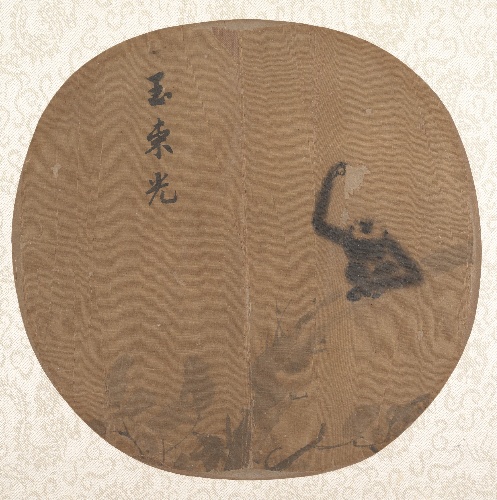
Artist: Unidentified artist
Date: late 12th century
Object type: Fan mounted as an album leaf
Classification: Paintings
Medium: Fan mounted as an album leaf; ink on silk
Culture: China
Period: Yuan dynasty (1271–1368) (?)
Dimensions: 9 3/5 x 9 3/8 in. (24.4 x 23.8 cm)
Department: Asian Art
Credit line: John Stewart Kennedy Fund, 1913
Accession year: 1913
Repository: Metropolitan Museum of Art, New York, NY
Tags: Gibbons